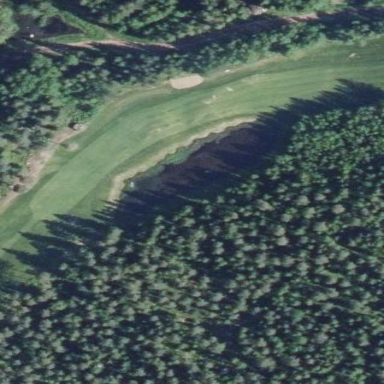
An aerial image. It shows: Golf course.